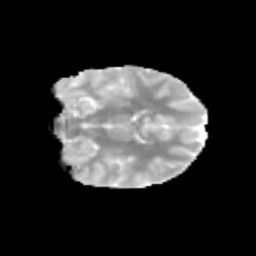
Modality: MD
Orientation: coronal
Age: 11
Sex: female
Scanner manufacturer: siemens
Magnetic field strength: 3 T
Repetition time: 3.8 s
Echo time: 0.07 s